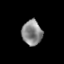
Tissue: lung
Cell type: Epithelial cells
Senescence score: 0.2009
Nuclear area (px): 494
Mean DAPI intensity: 136.462